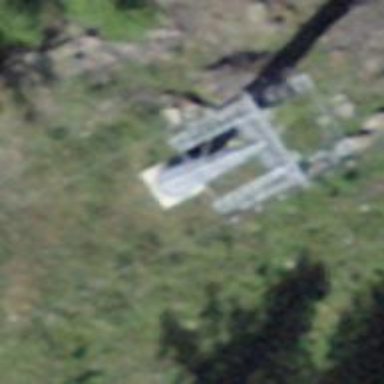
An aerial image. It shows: Pylon for aerialway.